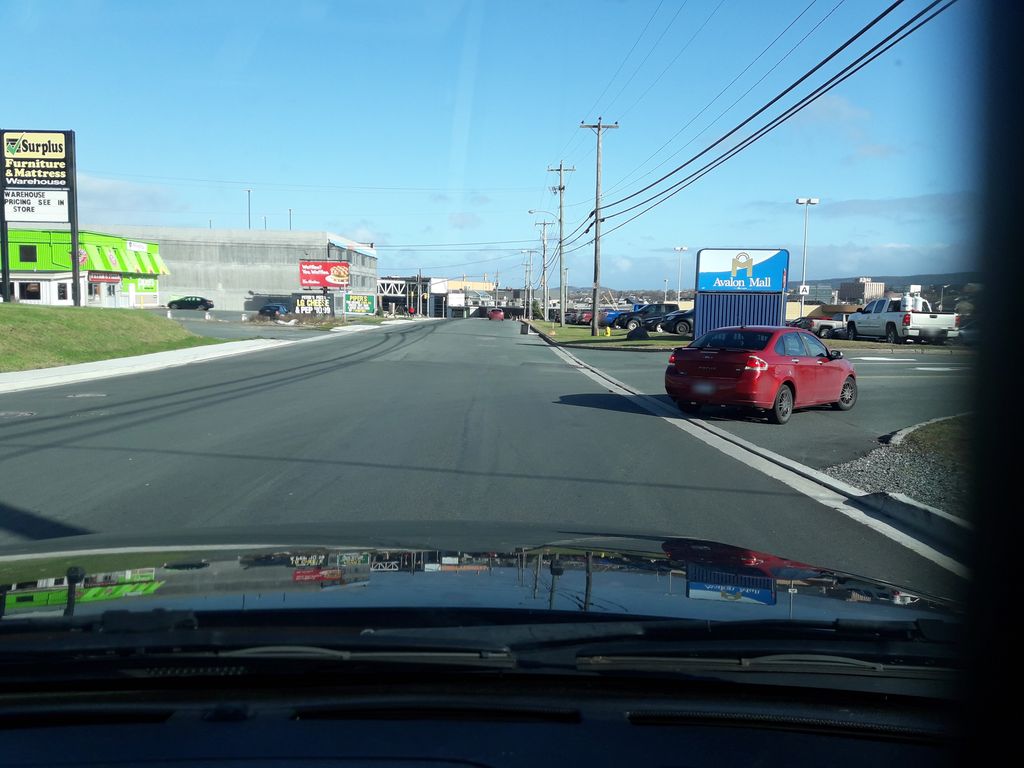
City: st_johns